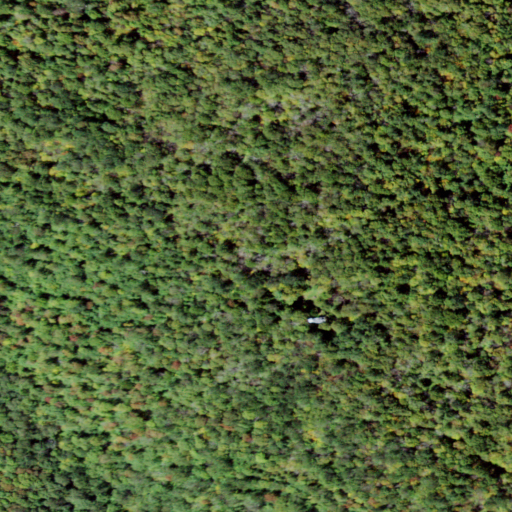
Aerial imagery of mountain in New York named Red Hill containing deciduous forest and mixed forest